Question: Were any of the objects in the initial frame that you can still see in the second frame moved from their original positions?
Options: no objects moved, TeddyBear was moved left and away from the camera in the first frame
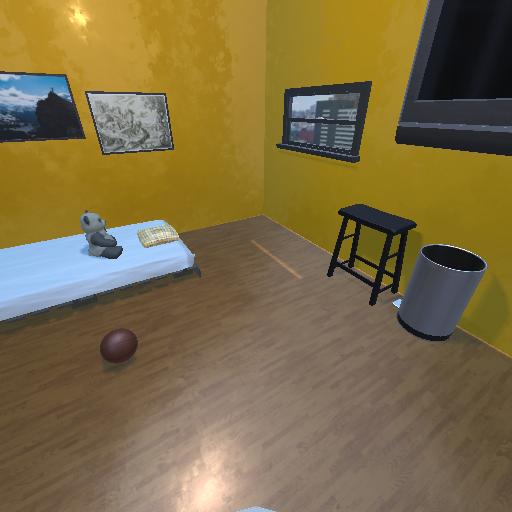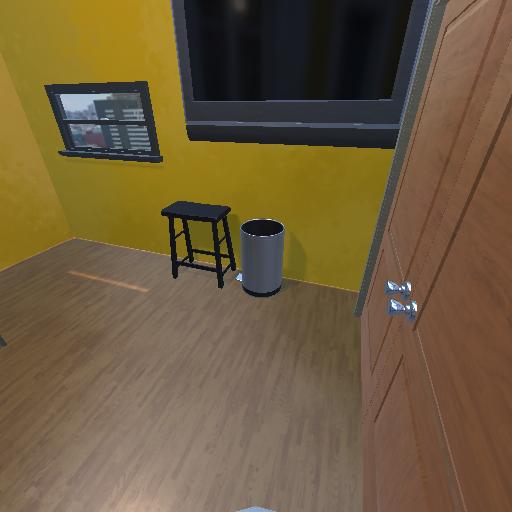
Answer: no objects moved